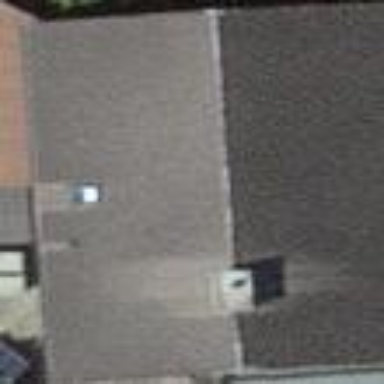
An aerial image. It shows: Building with tile roof.